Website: home-depot
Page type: customer-info-address
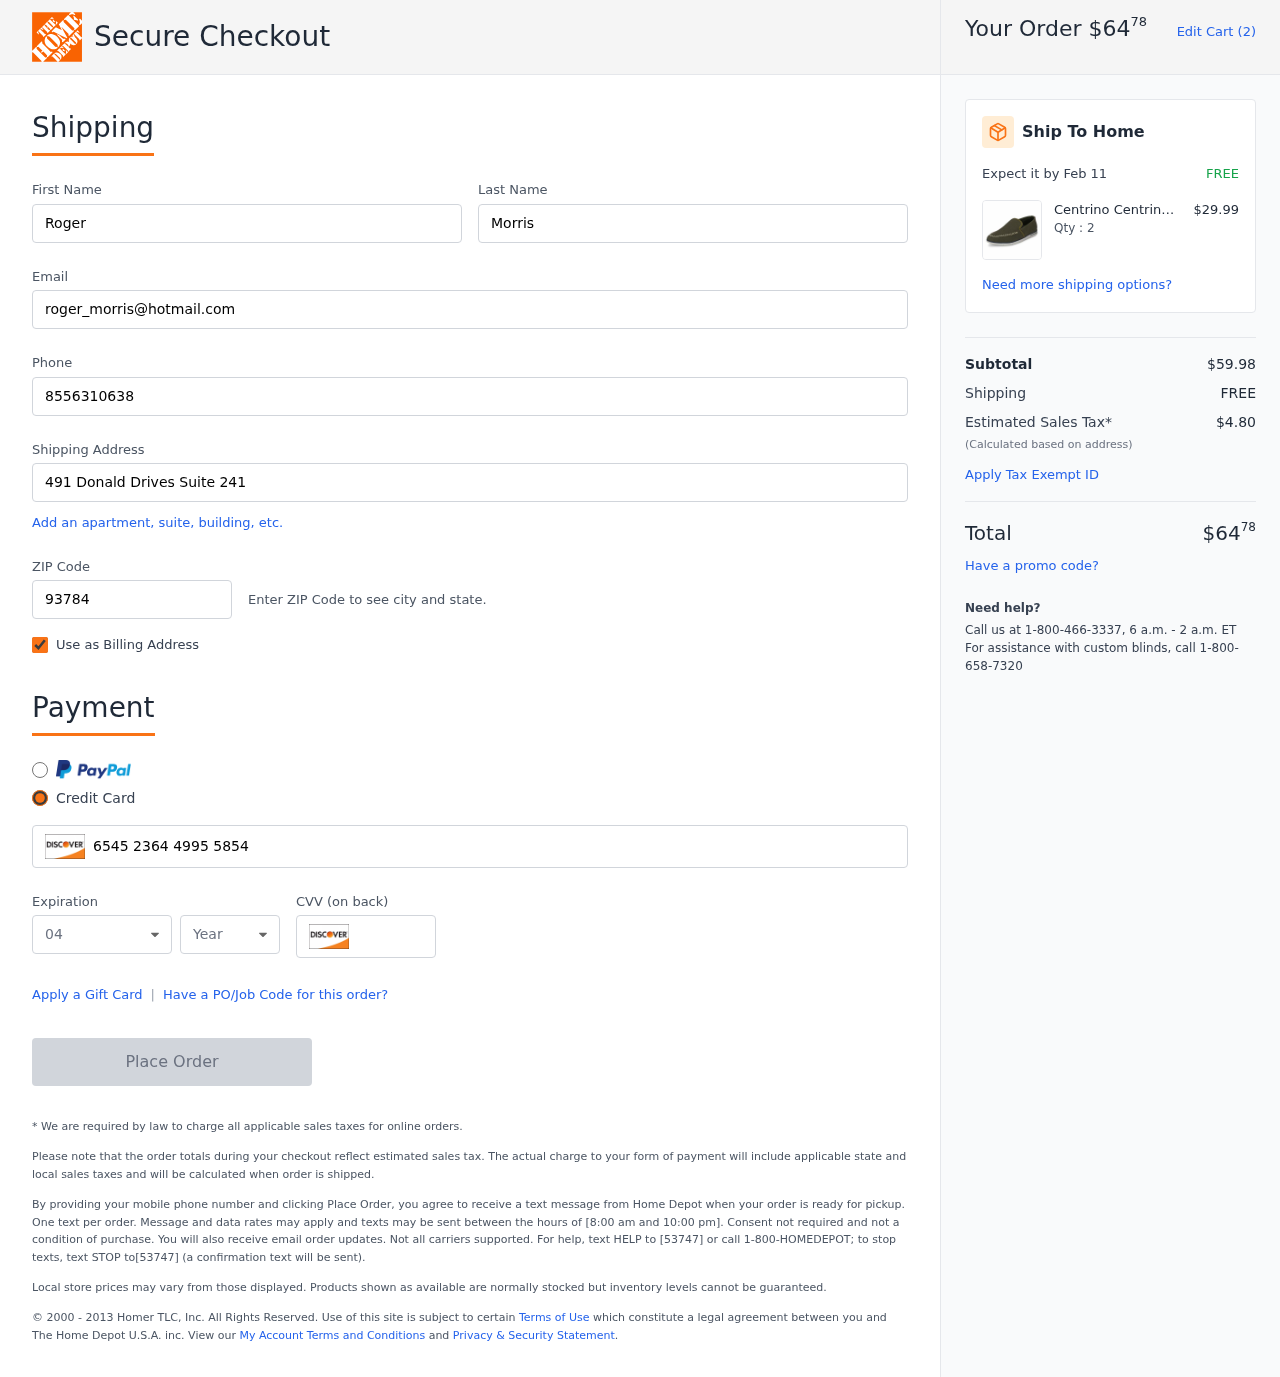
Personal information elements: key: PII_CARD_CVV
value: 979
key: PII_CARD_EXPIRY_MONTH
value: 04
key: PII_CARD_EXPIRY_YEAR
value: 28
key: PII_CARD_NUMBER
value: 6545 2364 4995 5854
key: PII_EMAIL
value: roger_morris@hotmail.com
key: PII_FIRSTNAME
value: Roger
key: PII_LASTNAME
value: Morris
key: PII_PHONE
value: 8556310638
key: PII_POSTCODE
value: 93784
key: PII_STREET
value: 491 Donald Drives Suite 241
Product elements: key: PRODUCT1_BRAND
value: Centrino
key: PRODUCT1_NAME
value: Centrino Men's S5698 Olive Loafers-8 UK (42 EU) (9 US) (S5698-1)
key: PRODUCT1_PRICE
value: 29.99
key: PRODUCT1_QUANTITY
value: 2
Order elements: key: ORDER_TOTAL
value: $6478
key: ORDER_NUM_ITEMS
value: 2
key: ORDER_DELIVERY_DATE
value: Feb 11
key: ORDER_SUBTOTAL
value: $59.98
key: ORDER_SHIPPING_COST
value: FREE
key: ORDER_TAX
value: $4.80